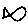
Label: fish